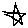
Label: star